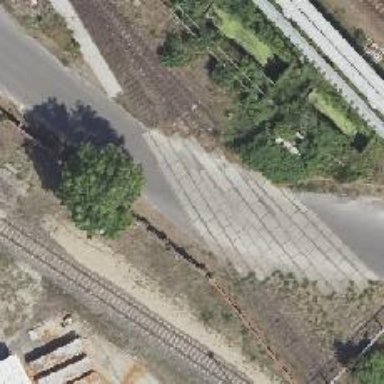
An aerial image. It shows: Level crossing along the railway.